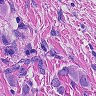
Metastatic tissue present: yes